Question: I want to make it stay at the very top and very left, but there's still space.
Can someone tell me how to make it full width ?

My css code
'''
body
{
height:100%;
width:100%;
background : url('4163-16y6220.png');
}
.transbox
{
background : black;
opacity : 0.2;
width : 100%;
margin: 0;
padding: 0;
}
'''
My HTML
'''
<!DOCTYPE html>
<html>
<head>
<title>
Example
</title><link rel="stylesheet" href="style.css">
</head>
<body>
<div class="transbox">Home dasdahbbjb</div>
</body>
</html>
'''
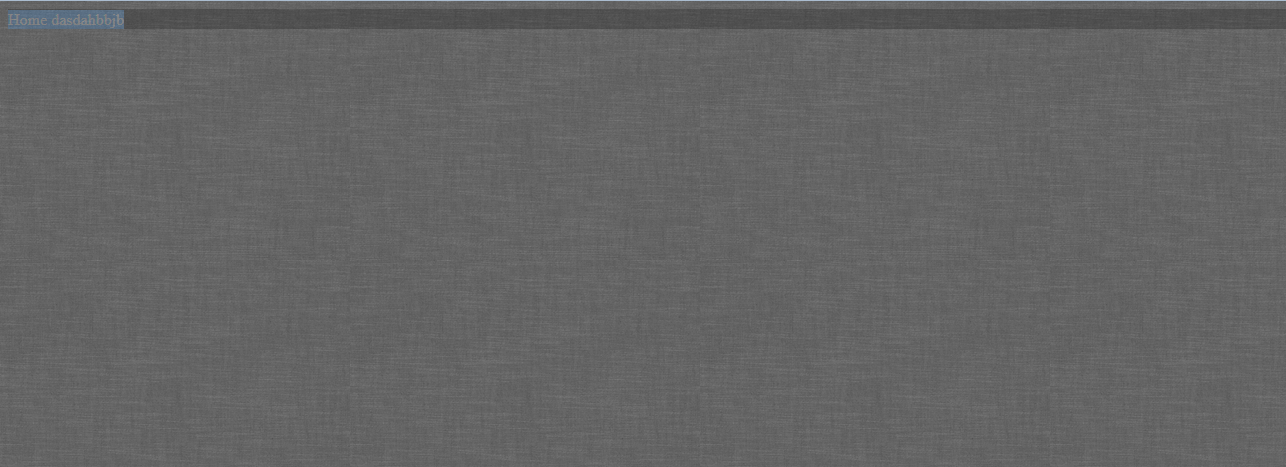
Answer: Add 'padding' and 'margin' 0 to 'body'
'''
body
{
height:100%;
width:100%;
background : url('4163-16y6220.png');
padding:0;
margin:0;
}
'''
<URL>